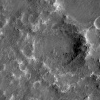
Atmospheric dust classification: not_dusty